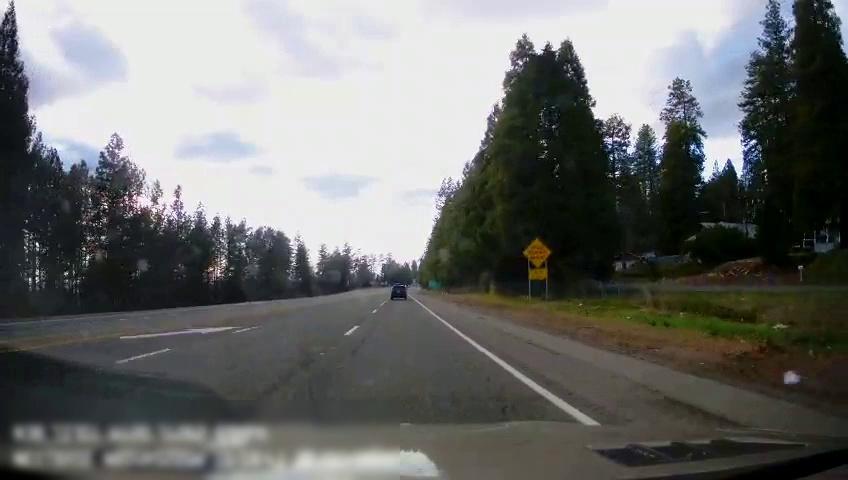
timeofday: Day
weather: Cloudy
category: Drivable Space
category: Vehicles | SUV
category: Lanes | Alternate Lane
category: Lanes | Alternate Lane
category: Lanes | Opposite Lane
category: Lanes | Current Lane
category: Lanes | Alternate Lane
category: Traffic | Signs
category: Traffic | Signs
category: Traffic | Signs